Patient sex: M
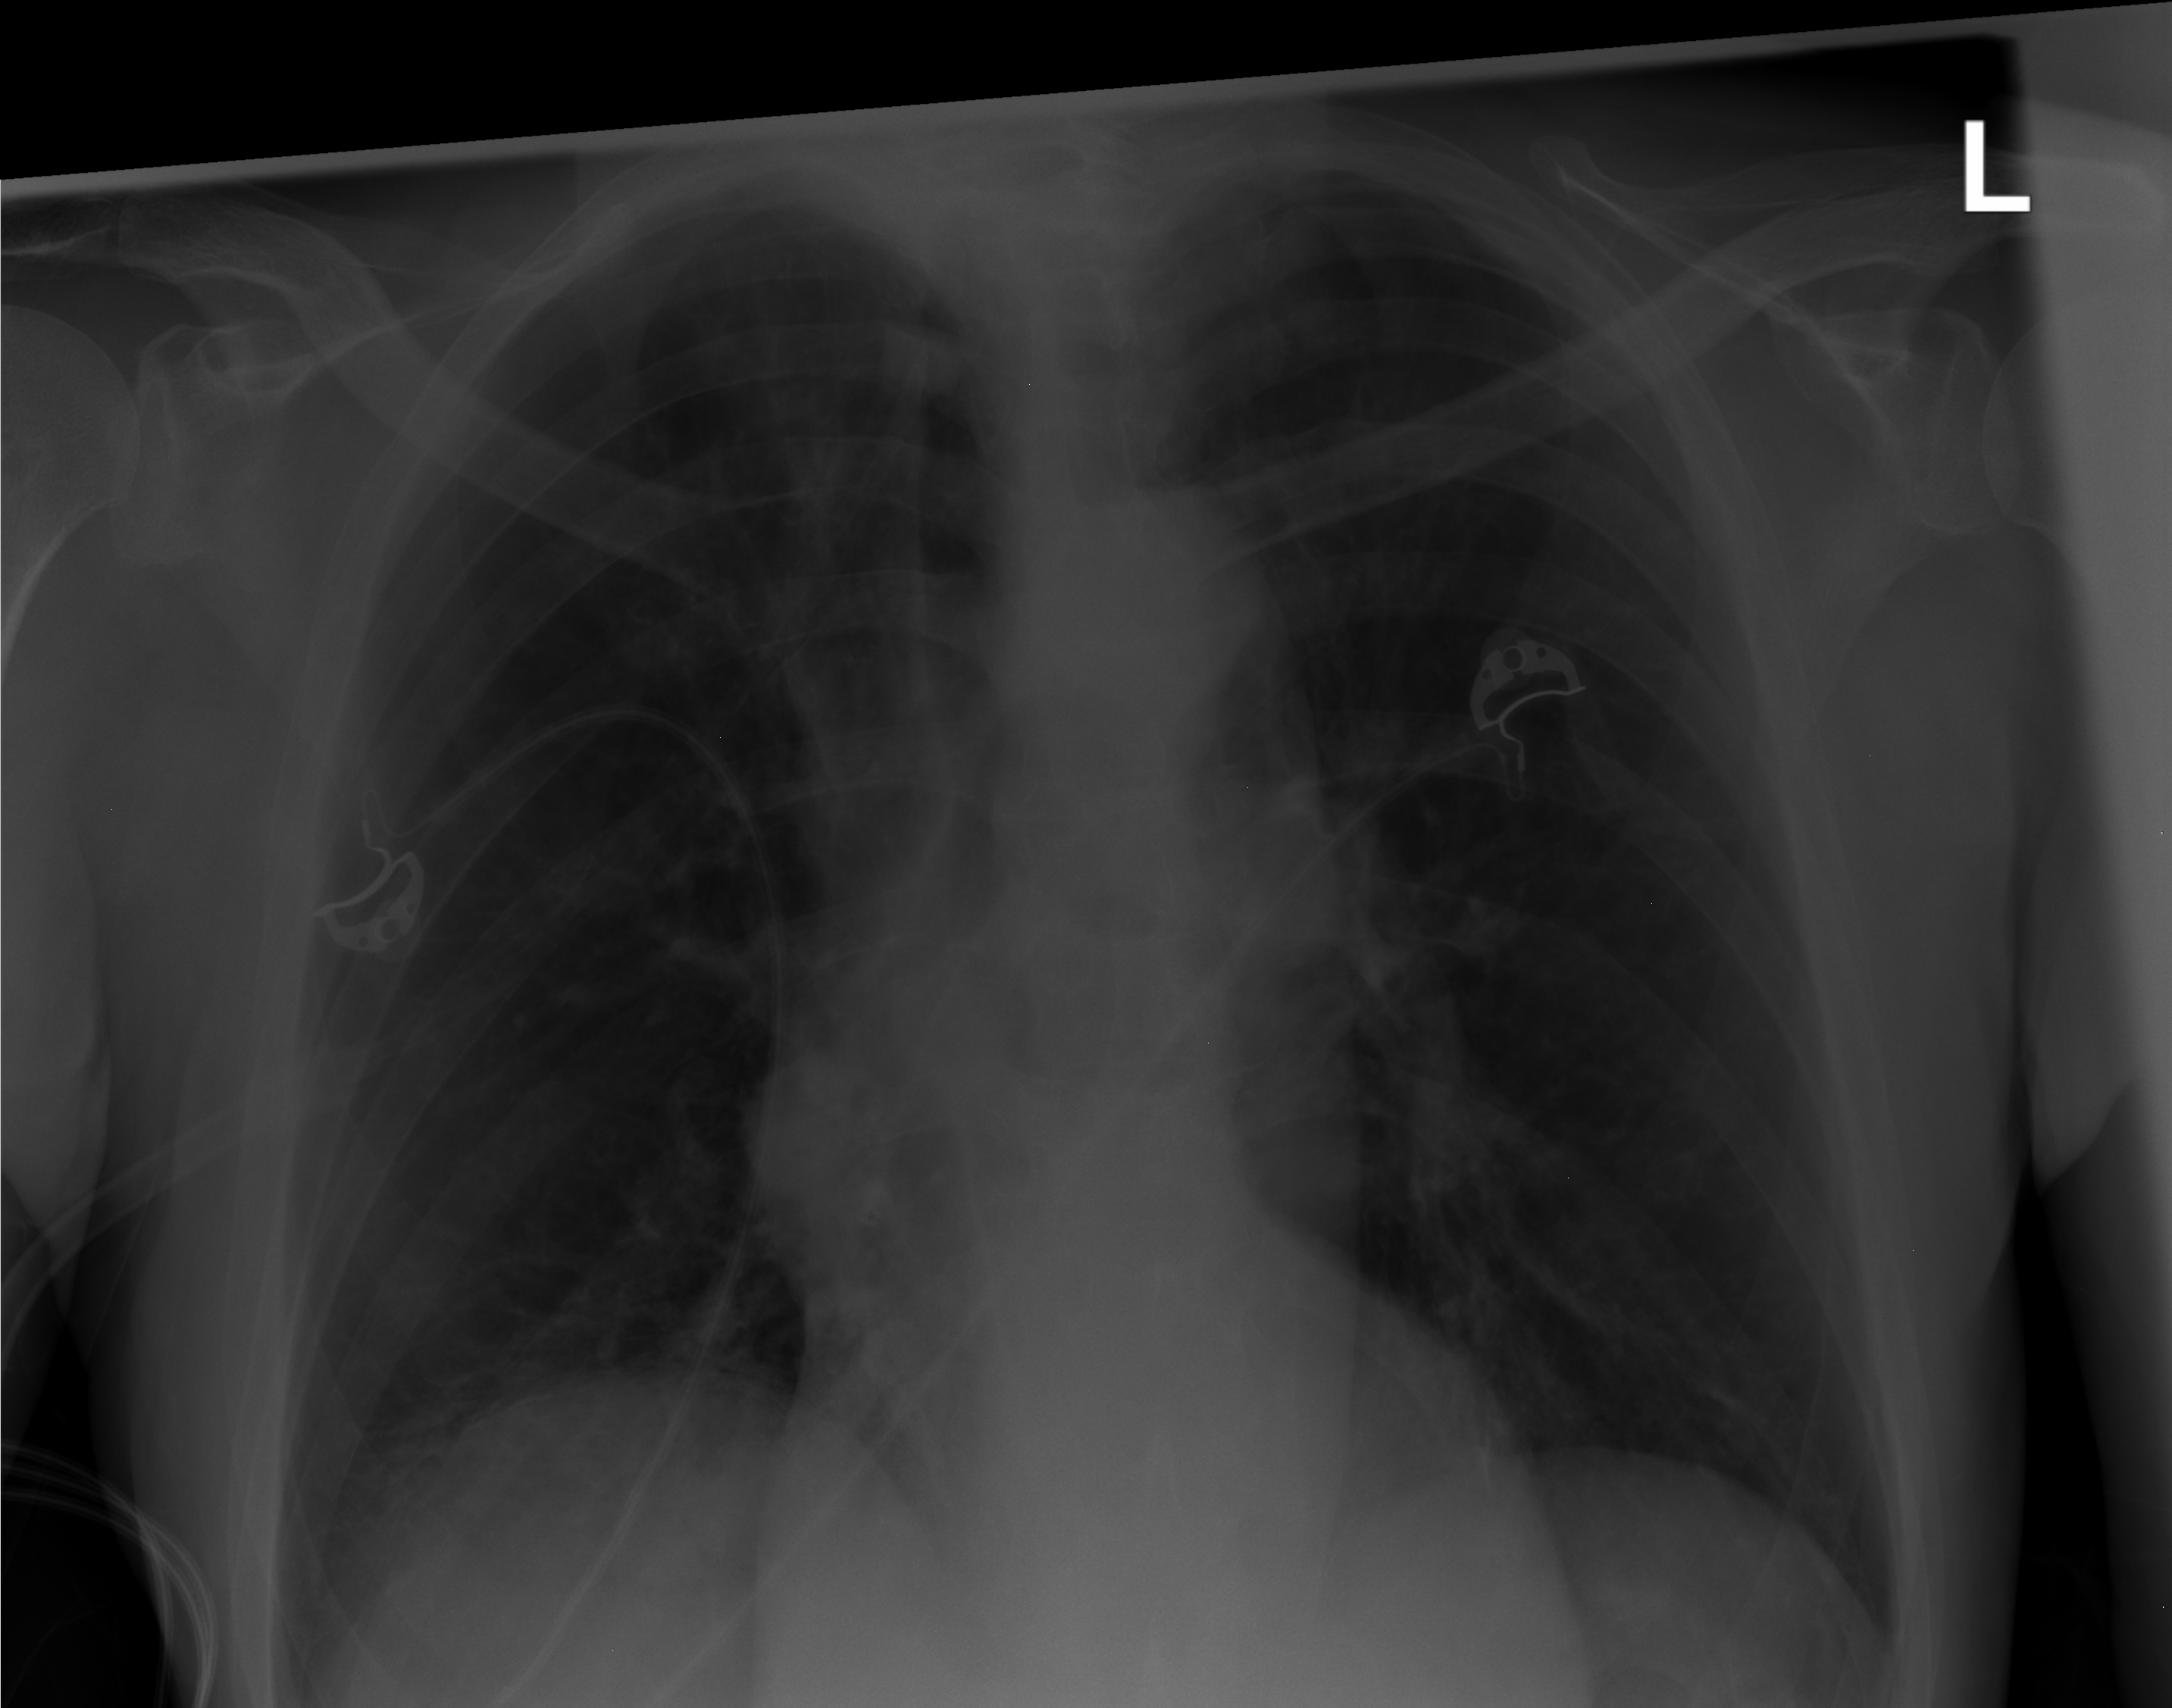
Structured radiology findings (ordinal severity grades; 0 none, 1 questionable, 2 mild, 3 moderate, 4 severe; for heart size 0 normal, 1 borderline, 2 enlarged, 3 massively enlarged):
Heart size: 0
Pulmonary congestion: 0
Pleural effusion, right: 0
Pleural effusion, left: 0
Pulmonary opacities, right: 1
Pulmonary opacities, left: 0
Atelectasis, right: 1
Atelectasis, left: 0